Question: I have a 'div' container with a title and content as shown in the picture.

Here is the markup:
'''
$output .= '<h1 class="list_title">';
$output .= '<a href="' . get_permalink () . '">'.the_title ('','',false) . '</a>';
$output .= '</h1>';
$output .= '<div class="list_content">';
$output .= '<a href="' . get_permalink () . '">';
$output .= wp_trim_words ($post->post_content, $content_length );
$output .= '</a>';
$output .= '</div>';
'''
In these two components, I added 'get_permalink' so that users can click either the title or the content to go to the post link.
However, I am trying to make it so that user can click anywhere in the cell (such as the empty space as 'B' to go to the link.
Can anyone tell me how I can make the whole cell clickable instead just the title or content?
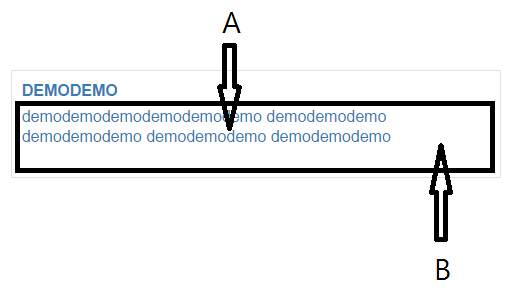
Answer: What you want to do is wrap the whole '<div>' in an '<a>' tag;
'''
$output .= '<a href="' . get_permalink () . '">'.the_title ('','',false) . '</a>';
$output .= '<h1 class="list_title">';
$output .= '<div class="list_content">';
$output .= '<a href="' . get_permalink () . '">';
$output .= wp_trim_words ($post->post_content, $content_length );
$output .= '</div>';
$output .= '</a>';
'''
I removed the '<h22>' tag, it was empty.